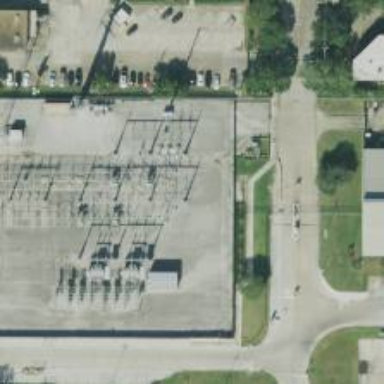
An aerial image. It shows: Switch used for power control.